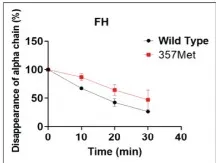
Functional evaluation of Factor I (FI) variant Ile357Met: proteolytic activity. The fluid-phase C3b proteolytic activity of the variant factor I (357Met) with its cofactor proteins (Factor H [FH], membrane cofactor protein [MCP], or complement receptor 1 [CR1]) was assessed by cleavage of purified C3b to iC3b and compared to wild type (WT). For these assays, purified WT and FI variant proteins were diluted in physiologic salt (150 mM NaCl) buffer with C3b (10 ng; Complement Technologies, Inc, Tyler, TX USA) at 37 C. Concentrations of WT or variant FI used with the individual cofactors were 10 ng with MCP, 20 ng with FH and 15 ng with CR1. Concentration of cofactor used in the reactions were 100 ng MCP, 200 ng FH or 150 ng CR1. Reactions were carried out in a total volume of 15 microl/reaction at 37 C. Kinetic analysis of the WT and variants was achieved through collection of sample at 0, 10, 20 and 30 min. At each time point 7 microl of 3x Laemmli reducing sample buffer was added to individual reactions to stop the reaction and then heated at 95 C for 5 min. The samples were electrophoresed on 10% Tris-glycine gel and then transferred to nitrocellulose for WB analysis. Membranes were rinsed with TBS-T (0.05%Tween-20) for 5 min and blocked overnight with 5% nonfat dry milk in PBS. Blots were probed with a 1:5,000 dilution of goat anti-human C3 (Complement Technologies, Inc, Tyler, TX, USA) followed by HRP-conjugated rabbit anti-goat IgG and developed with SuperSignal substrate (Thermo Fisher Scientific, Waltham, MA, USA). The signal detected on radiographic films was scanned using a laser densitometer (Pharmacia LKB Biotechnology, Piscataway, NJ, USA). Multiple exposures were used to establish linearity. (A, B). The percentage of alpha' chain remaining and generation of alpha41 fragment indicates cleavage of C3b to iC3b. Cleavage rate was measured by densitometric analysis of the alpha' chain remaining as well as generation of alpha41 relative to the beta chain. Data represent 2 separate experiments with bars corresponding to the standard error of mean (SEM). Upon comparison to WT FI, the proteolytic activity of variant 357Met was defective with FH. The P value for the difference in the percentage of alpha'chain remaining between WT and variant was 0.05 and for the difference in the percentage of alpha41 generation was <0.05.
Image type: pathology (immunostaining)